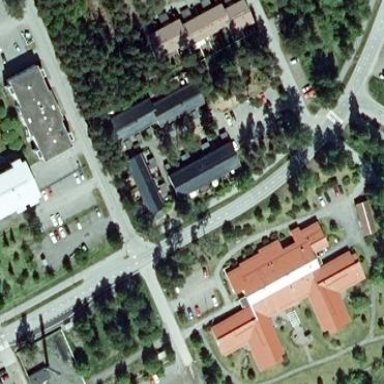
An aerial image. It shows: Nursing home.